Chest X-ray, PA view. Patient: 61 years old, sex F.
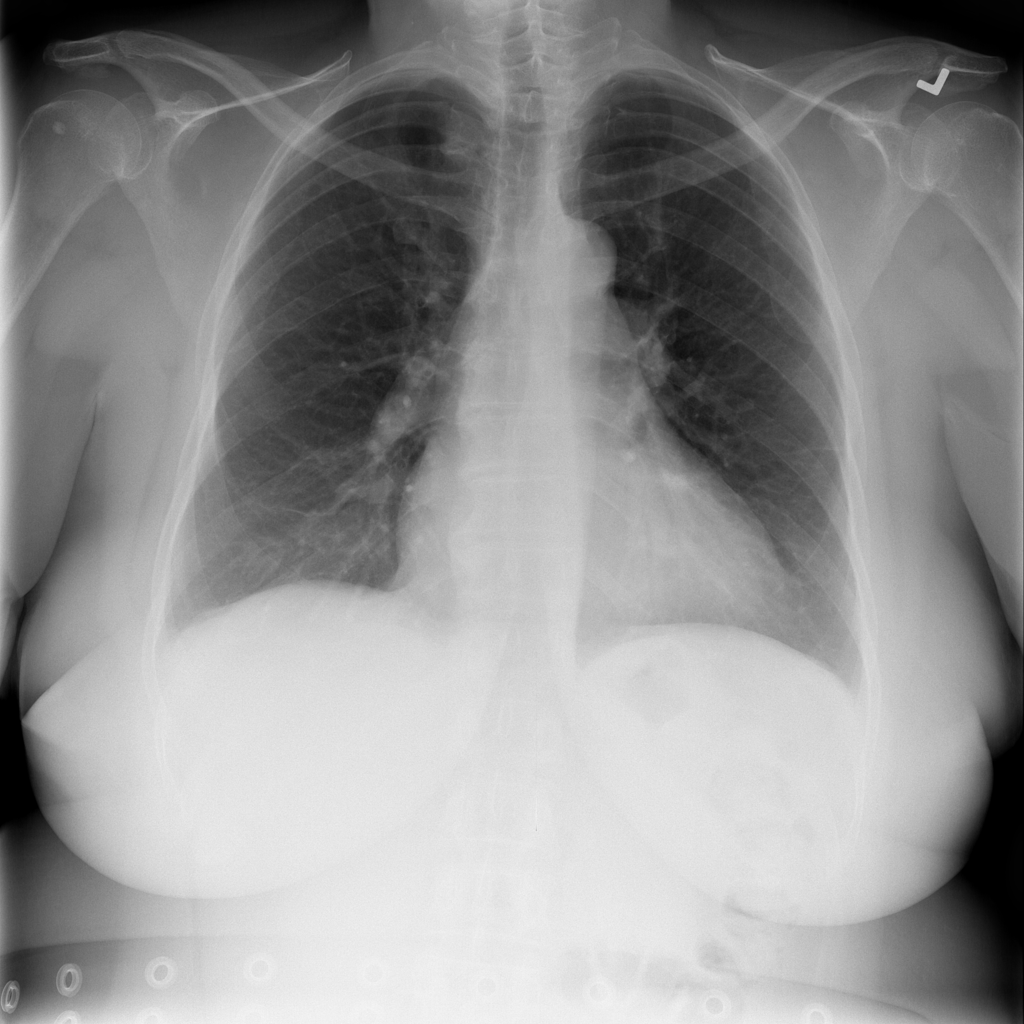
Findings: Cardiomegaly